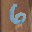
Label: 6